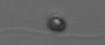
Label: flagellate